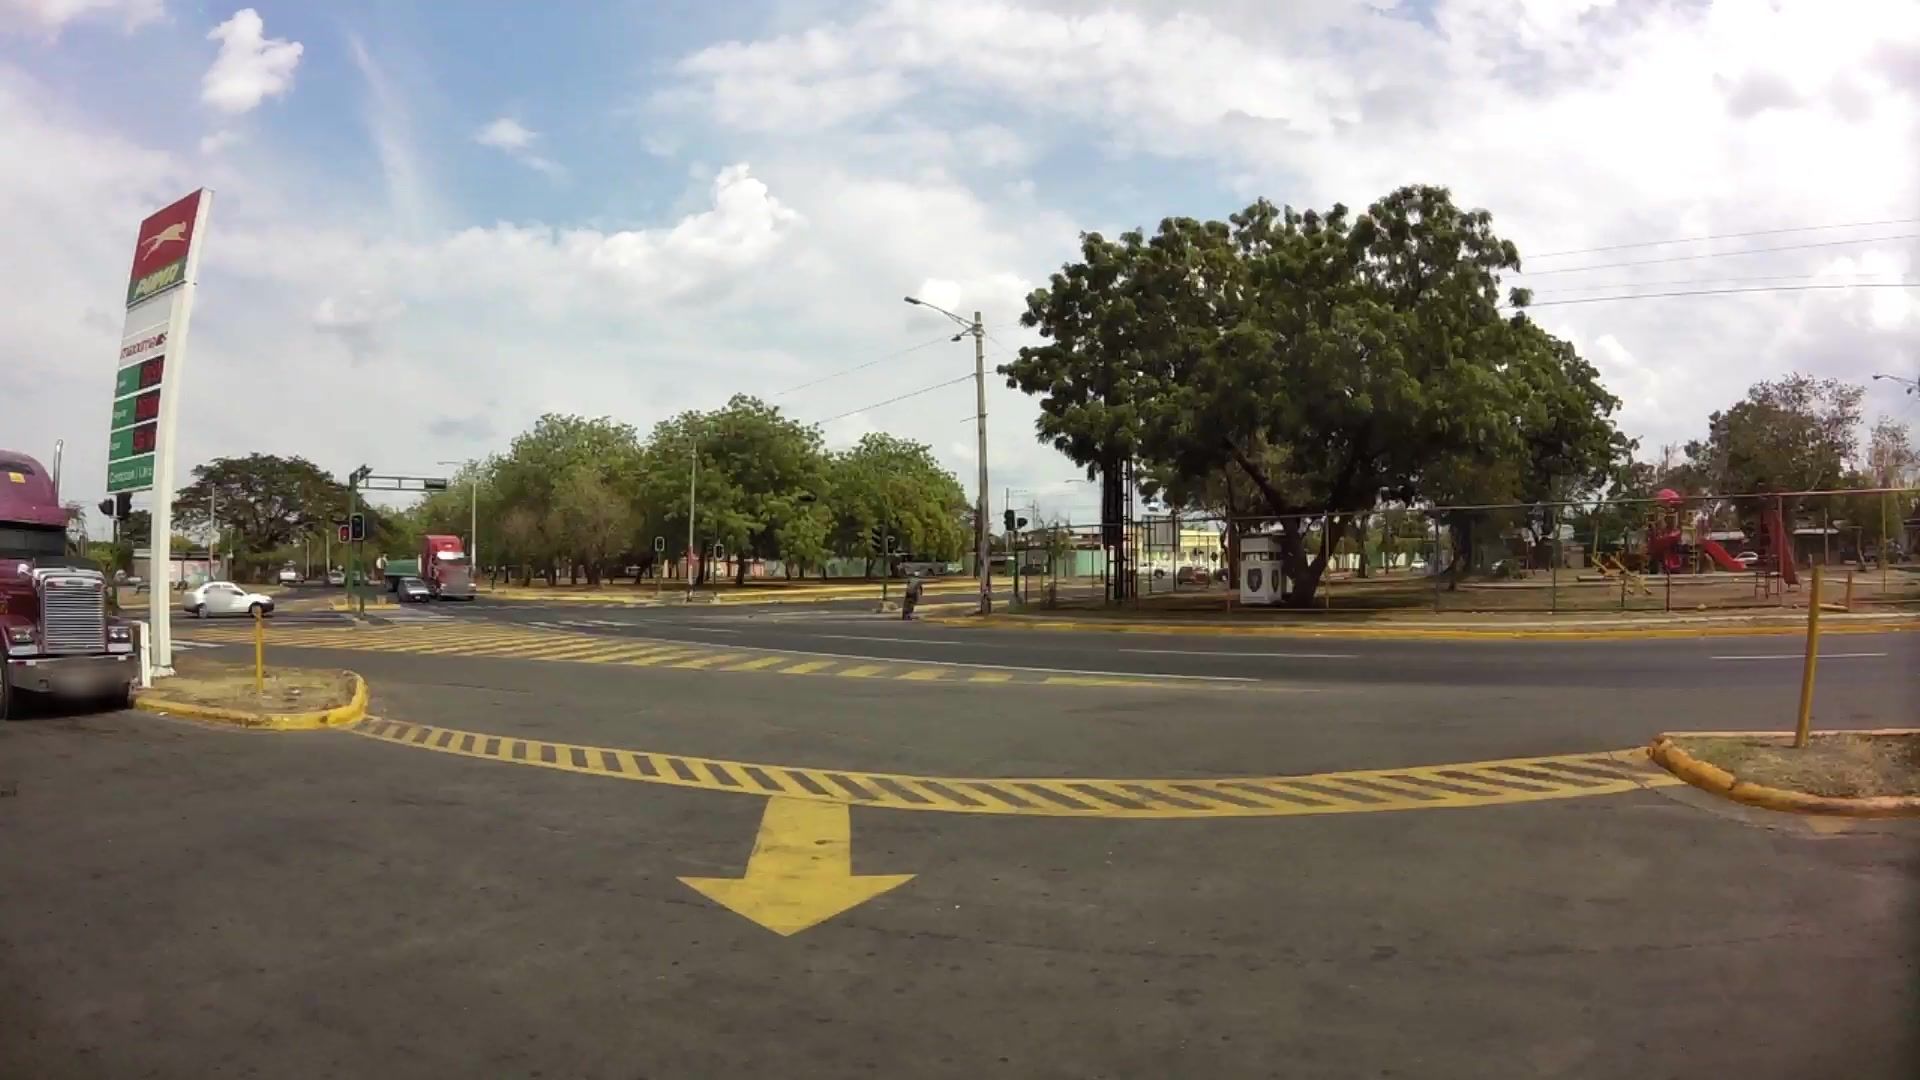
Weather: cloudy
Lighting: day
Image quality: good
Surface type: cycling surface
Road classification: primary_link
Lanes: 1
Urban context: urban centre
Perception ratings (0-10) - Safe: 2.58, Lively: 5.46, Beautiful: 5.66, Boring: 3.43, Depressing: 5.13, Wealthy: 2.72